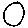
Label: circle